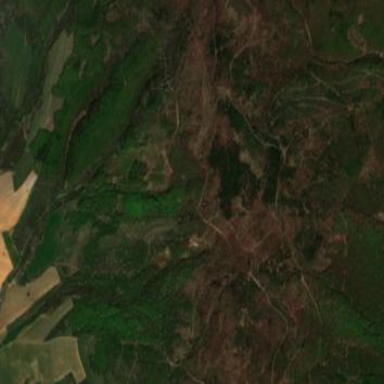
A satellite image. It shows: Clearcut logging area with scrub vegetation surrounding it.